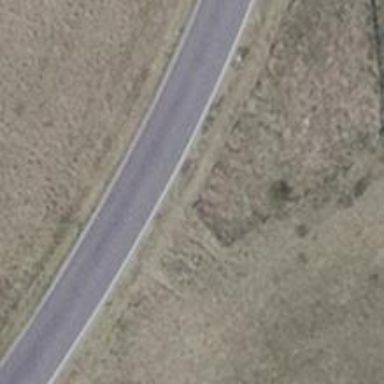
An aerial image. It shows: Asphalt road classified as tertiary.